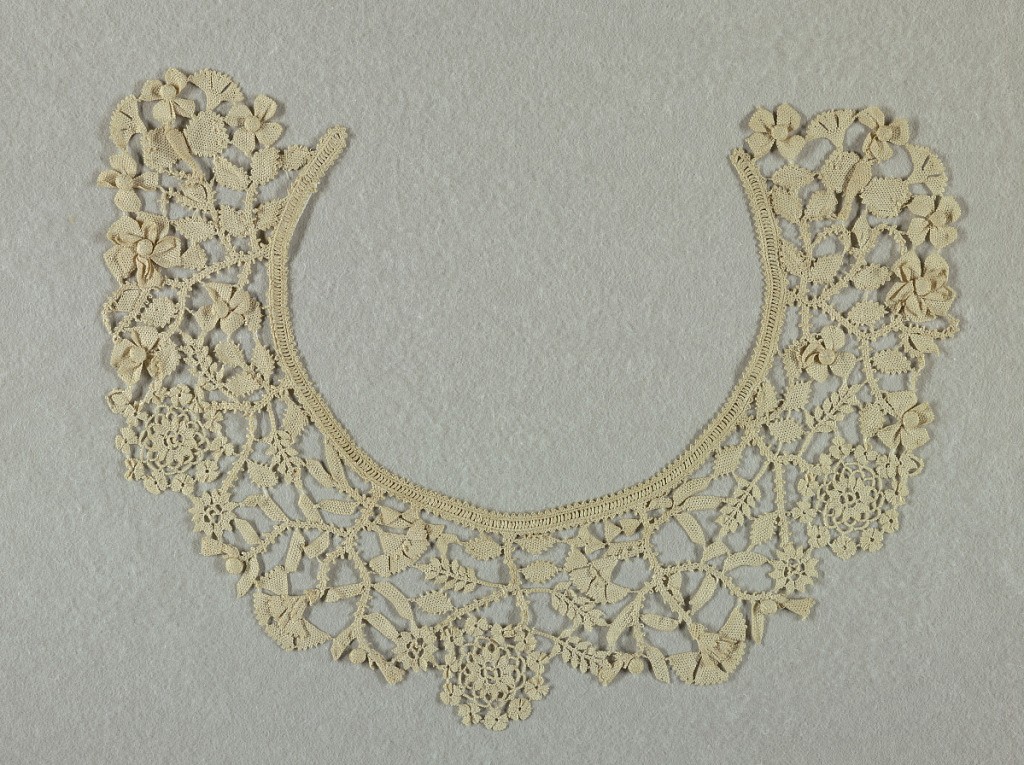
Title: Collar
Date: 19th century
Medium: linen Technique: needle knotting (bebilla or oya)
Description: Collar with a design of flowering plants, carnations, and roses.